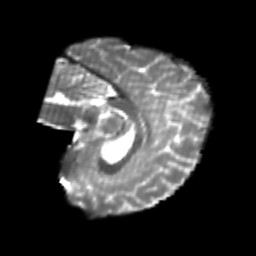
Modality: T2w
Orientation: sagittal
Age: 23
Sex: female
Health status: healthy
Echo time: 0.074 s